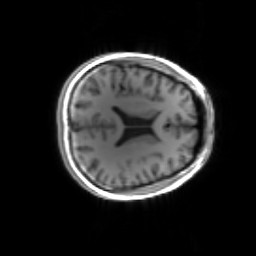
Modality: inplaneT1
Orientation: axial
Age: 31
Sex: male
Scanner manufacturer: siemens
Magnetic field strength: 3 T
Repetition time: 1.2 s
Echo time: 0.00251 s